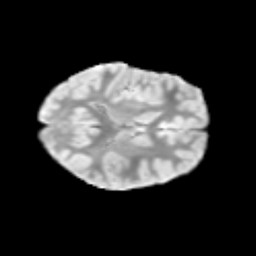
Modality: T2w
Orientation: axial
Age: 8
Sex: female
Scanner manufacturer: siemens
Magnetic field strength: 3 T
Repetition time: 3.8 s
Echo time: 0.07 s